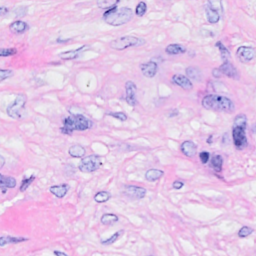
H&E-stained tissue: Breast